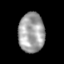
Tissue: skin
Cell type: Epithelial cells
Senescence score: 0.2135
Nuclear area (px): 1017
Mean DAPI intensity: 160.109